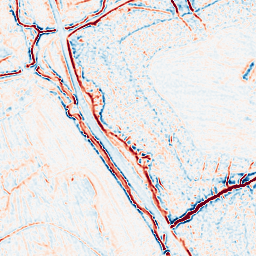
Category: multiscale
Decomposition family: log
Decomposition parameters: sigma: 1
Upsampling method: sinc_blackman
Upsampling parameters: scale: 4
kernel_size: 16
Upsampling scale: 4